Question: In .plist file there's a field:

I do read it in a simple dictionary.
Everything's okay, but on the client side, he says the time difference is -3 hours (i.e. he sees Dec 31, 2013, 10:30 PM)
I think, I should archive the project with his region settings, right?
- - - 'NSDateFormatter'
'self.customFormatter = [NSDateFormatter new];'
'[self.customFormatter setDateFormat:@"hh:mm a"];'
then I convert to string using '[self.customFormatter stringFromDate:date]'
And I think - I should look in .plist file and change the
'''
<date>2014-01-01T01:30:00Z</date>
'''
into
'''
<date>2014-01-01T01:30:00-3</date> // I see Dec 2013, 10:30 PM; client sees Jan 2014, 1:30 AM
'''
right?
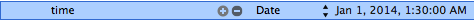
Answer: The date is stored in the property list as GMT time.
Your timezone is "GMT+2", therefore "January 1, 2014 1:30:00 AM" is archived as
'''
<plist version="1.0">
<dict>
<key>time</key>
<date>2014-01-01T23:30:00Z</date>
</dict>
</plist>
'''
So there is no problem with the plist , it is independent of any timezone/locale settings ("Z" = "Zulu time" = GMT).
It is only the property list in Xcode, which displays the date according
to your timezone and locale.
When you read the value into an 'NSDate' object, it represents exactly this point of
time. To the value to the user, you have to use a 'NSDateFormatter', which
converts the 'NSDate' to an 'NSString' representing this date/time according
to the user's time zone.